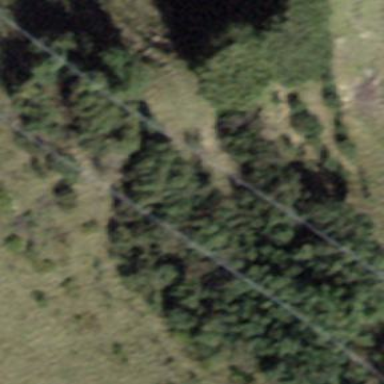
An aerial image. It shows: Patch of scrub vegetation.